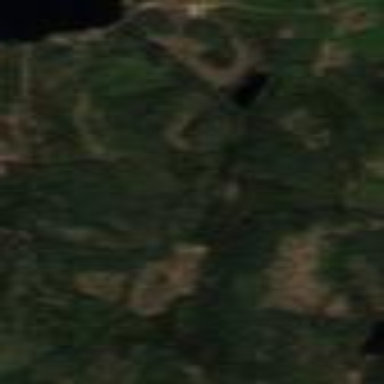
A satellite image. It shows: Mixed leaf woodland.